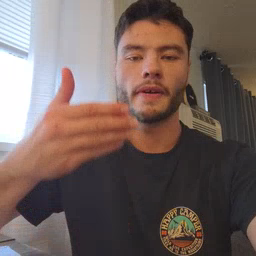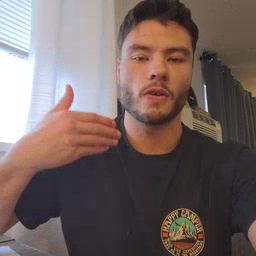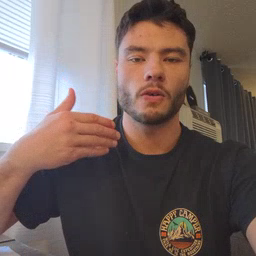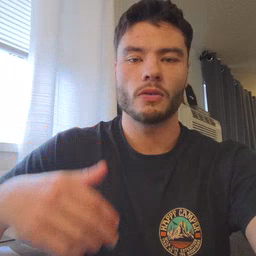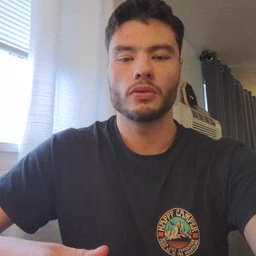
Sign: before